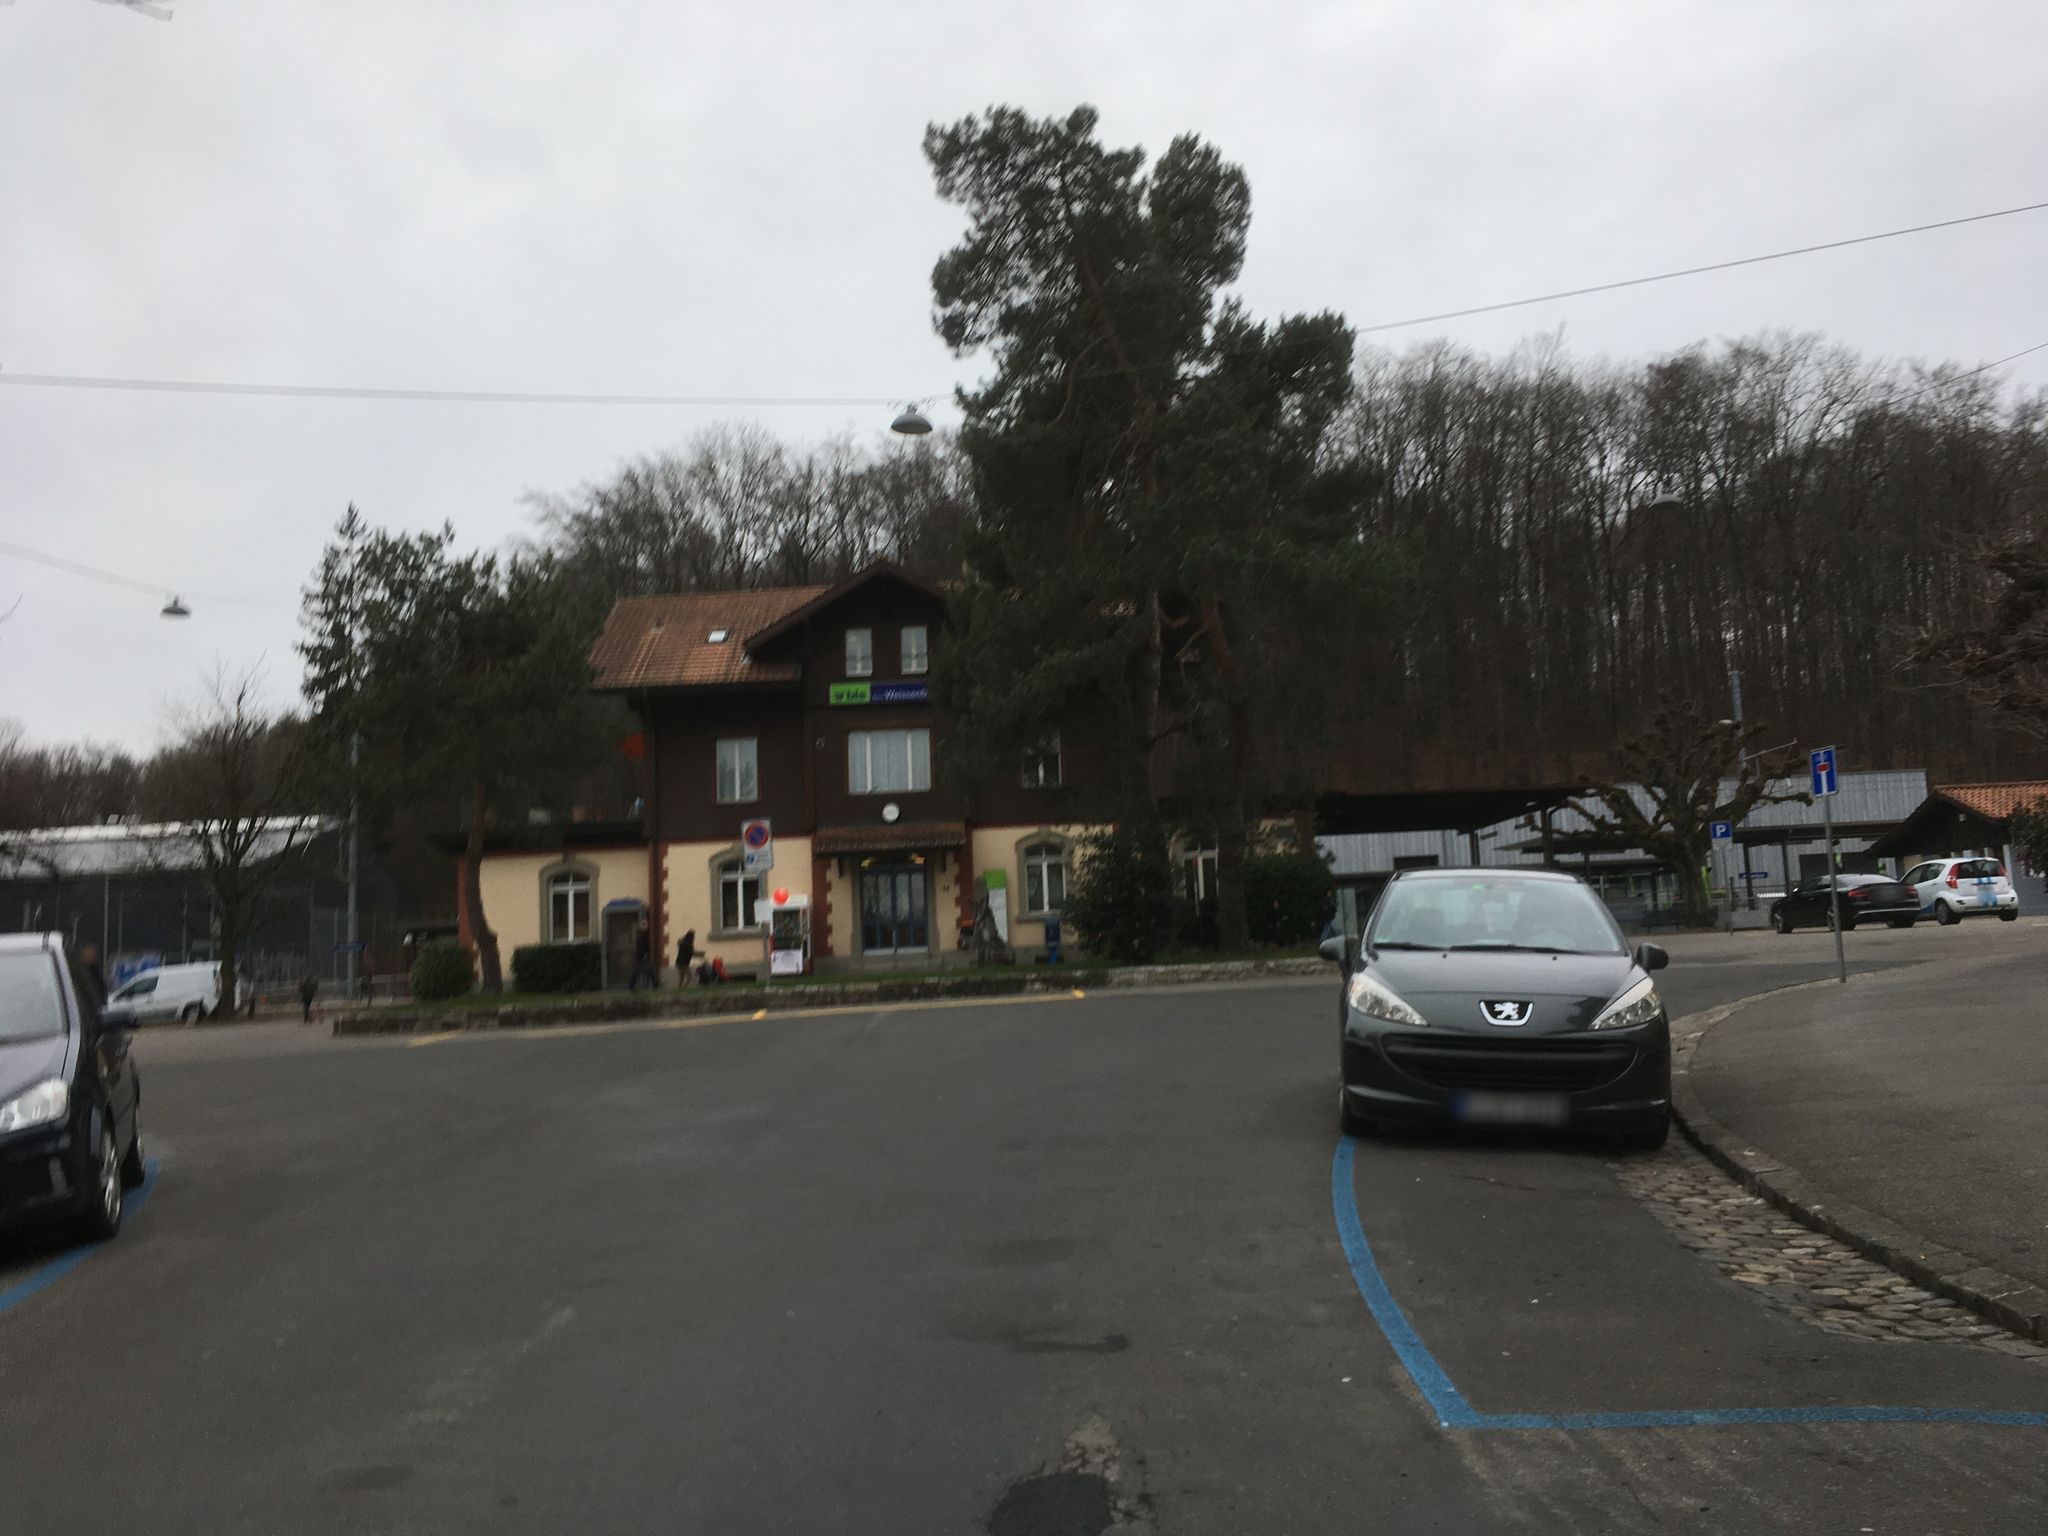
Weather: cloudy
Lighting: day
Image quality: good
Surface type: driving surface
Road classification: residential
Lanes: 1
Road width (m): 3
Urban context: urban centre
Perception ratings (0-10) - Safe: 5.75, Lively: 4.53, Beautiful: 7.34, Boring: 1.67, Depressing: 2.1, Wealthy: 4.85